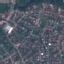
Land use / land cover class: Residential